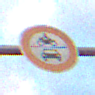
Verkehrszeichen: VerbotKraftfahrzeuge
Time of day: SunriseSunset
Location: Outdoor (Nature)
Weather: PartlyCloudy
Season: NotSpecified
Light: Natural